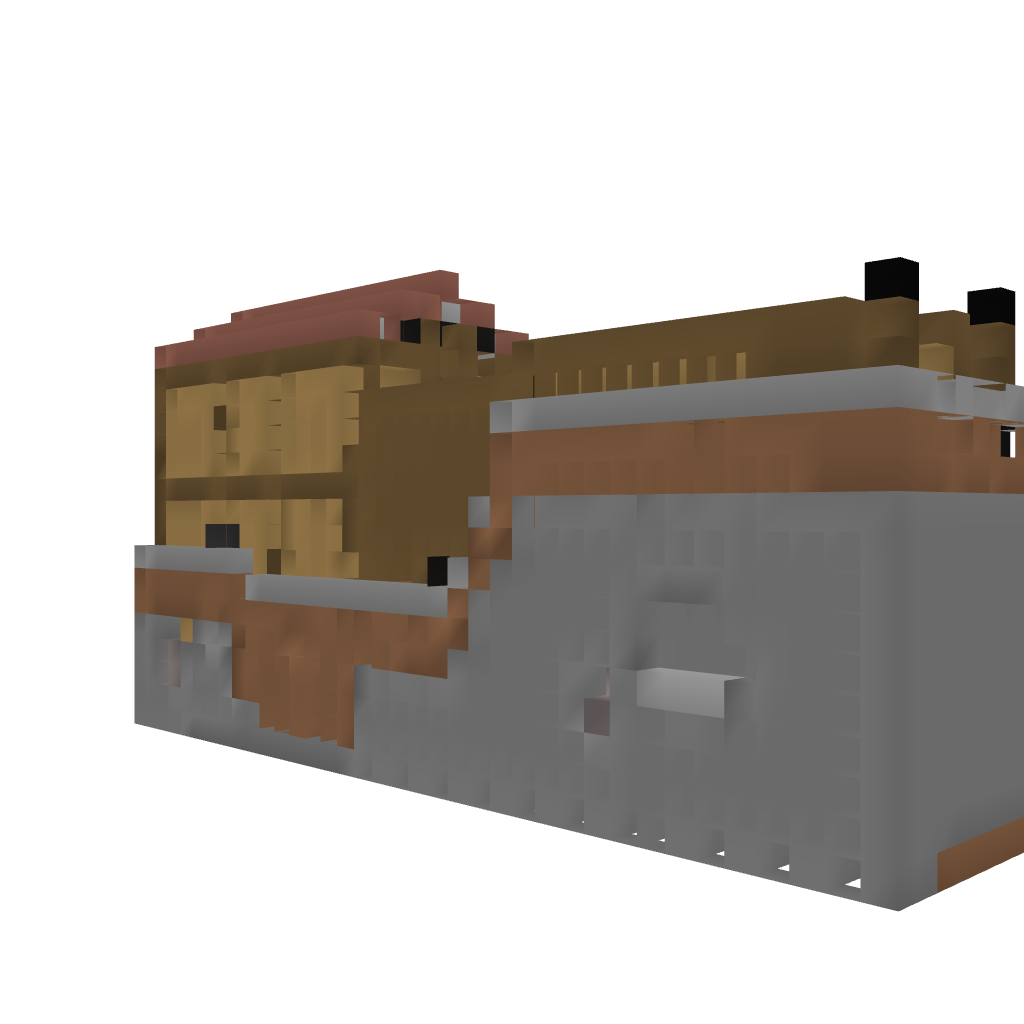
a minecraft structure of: auto crop harvester